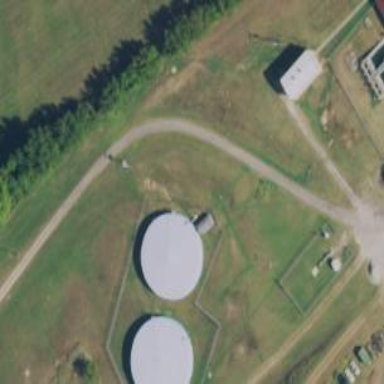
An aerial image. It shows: Storage tank that is man-made.